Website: lowes
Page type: customer-info-address
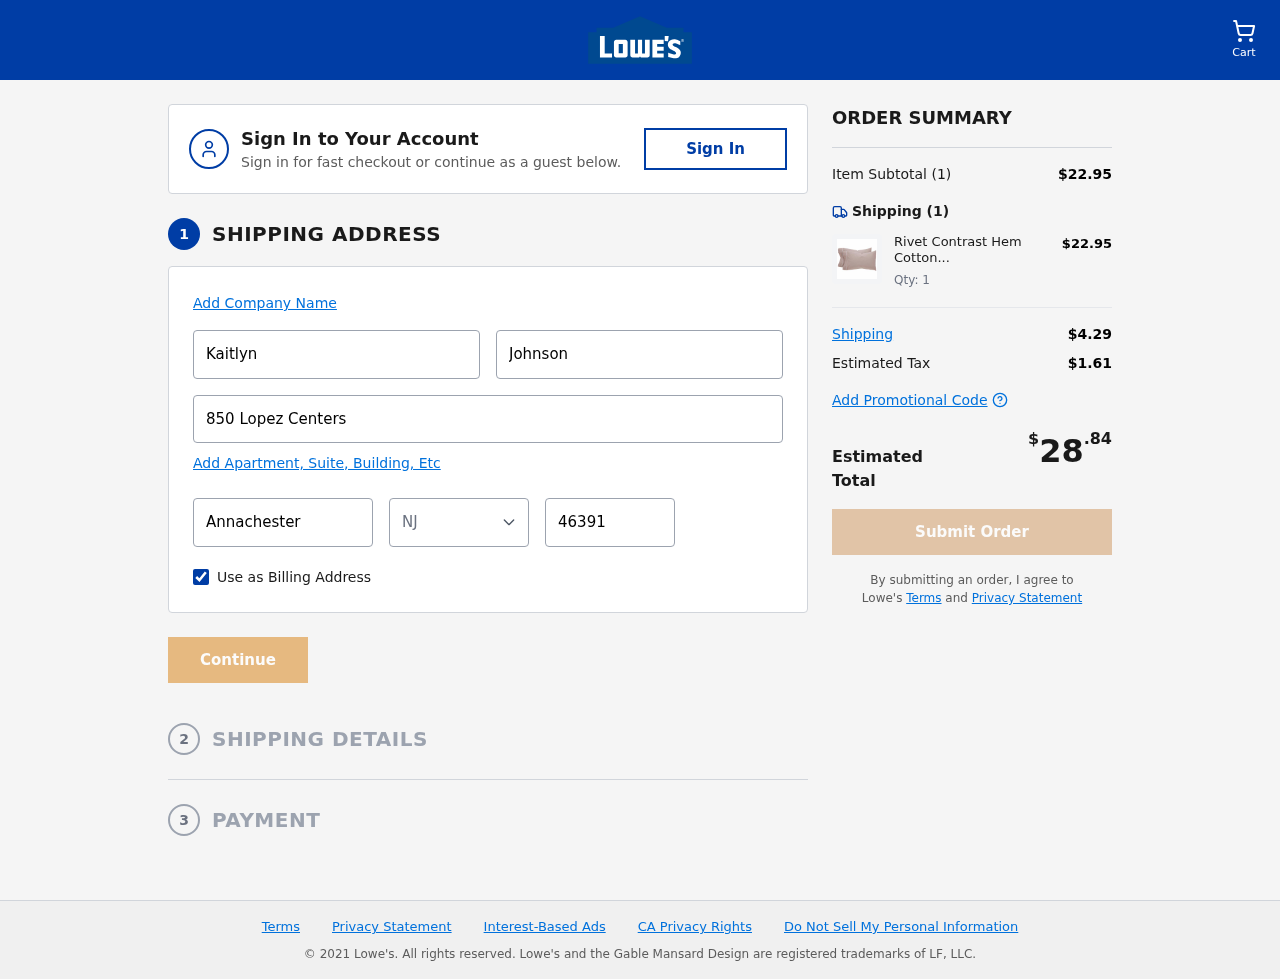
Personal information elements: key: PII_CITY
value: Annachester
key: PII_FIRSTNAME
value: Kaitlyn
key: PII_LASTNAME
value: Johnson
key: PII_POSTCODE
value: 46391
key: PII_STATE_ABBR
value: NJ
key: PII_STREET
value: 850 Lopez Centers
Product elements: key: PRODUCT1_NAME
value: Rivet Contrast Hem Cotton Linen Pillowcase Set
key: PRODUCT1_PRICE
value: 22.95
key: PRODUCT1_QUANTITY
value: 1
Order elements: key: ORDER_NUM_ITEMS
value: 1
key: ORDER_SUBTOTAL
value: $22.95
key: ORDER_NUM_ITEMS2
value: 1
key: ORDER_SHIPPING_COST
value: $4.29
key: ORDER_TAX
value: $1.61
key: ORDER_TOTAL
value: $28.84